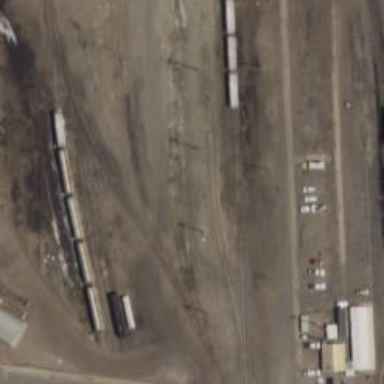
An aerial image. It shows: Railway yard used for servicing trains.